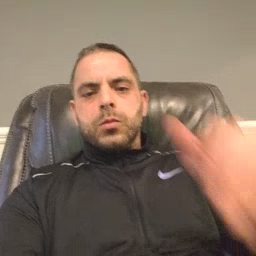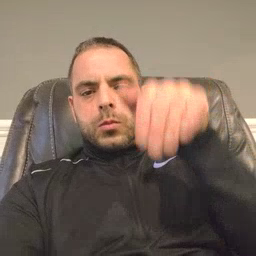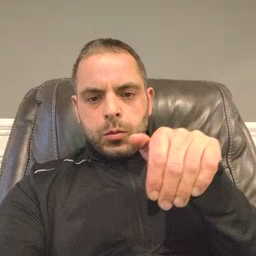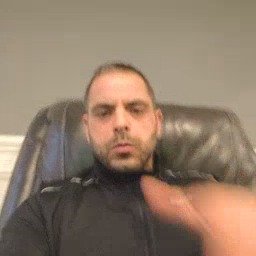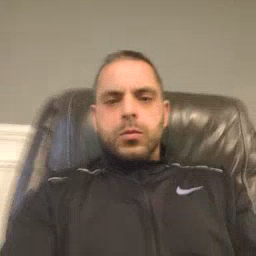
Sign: night